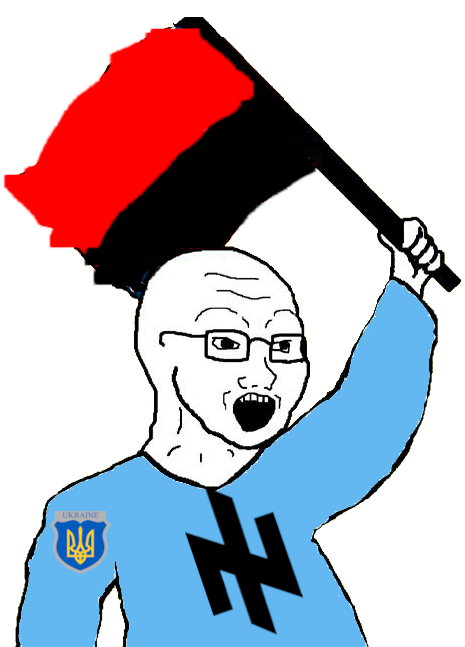
Label: 5_Soyjak